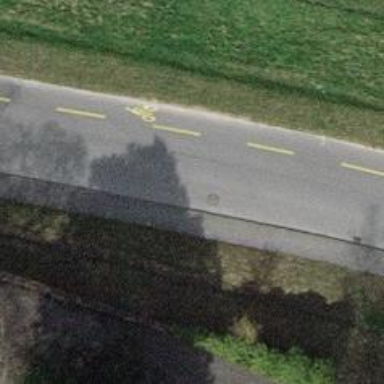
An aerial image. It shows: Unclassified road with asphalt surface. There is lane for cyclists on the left.